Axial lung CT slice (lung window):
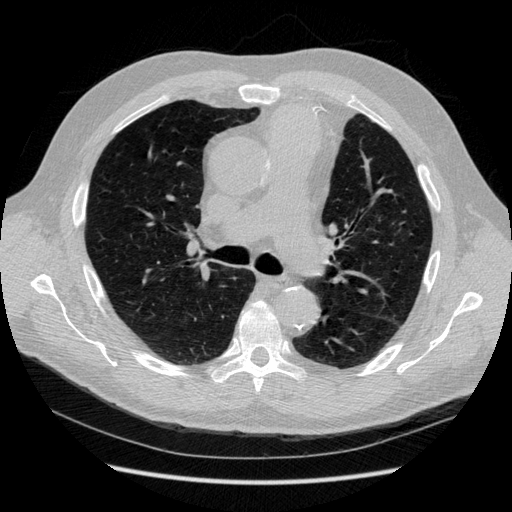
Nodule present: no